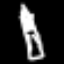
Label: pencil